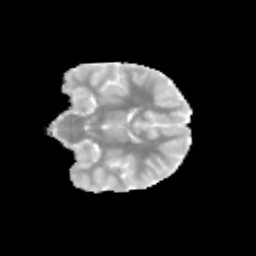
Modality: MD
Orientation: coronal
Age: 10
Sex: female
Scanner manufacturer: siemens
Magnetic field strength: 3 T
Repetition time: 3.8 s
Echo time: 0.07 s